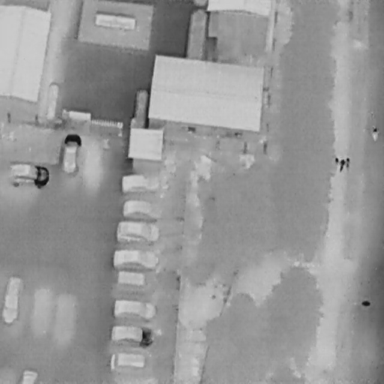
There are 15 objects shown in the infrared image, including 11 Cars, and four People.